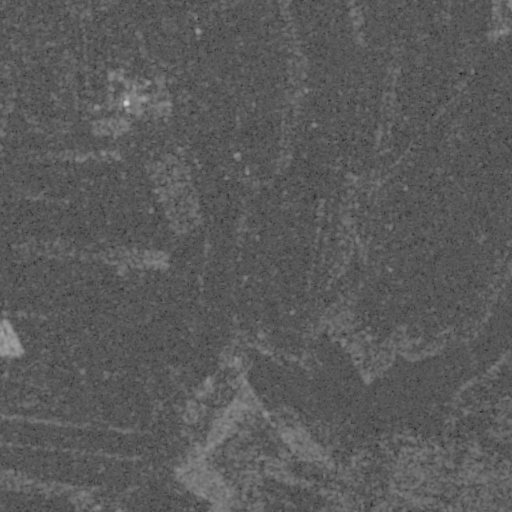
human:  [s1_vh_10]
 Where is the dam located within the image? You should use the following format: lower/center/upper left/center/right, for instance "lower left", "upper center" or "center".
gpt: The dam is located in the lower right of the image.
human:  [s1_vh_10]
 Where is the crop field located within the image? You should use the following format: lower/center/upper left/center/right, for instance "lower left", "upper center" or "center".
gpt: There is no crop field in the image.

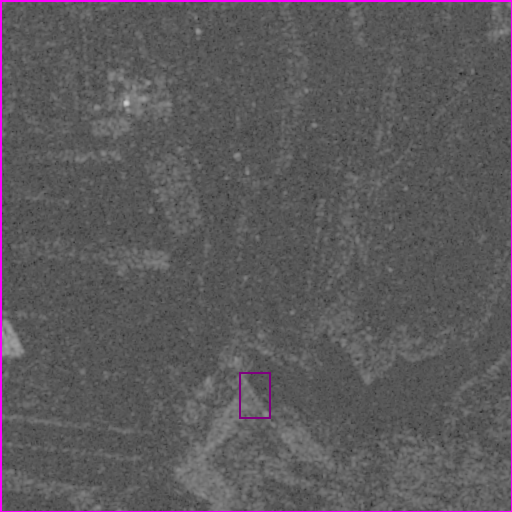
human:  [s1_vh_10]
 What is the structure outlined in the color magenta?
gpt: The structure outlined in magenta is a crop field.
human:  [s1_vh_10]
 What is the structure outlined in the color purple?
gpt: The structure outlined in purple is a dam.
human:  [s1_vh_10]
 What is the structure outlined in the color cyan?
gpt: There is no cyan outline.